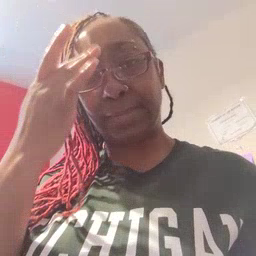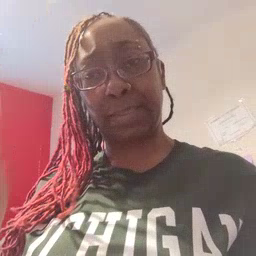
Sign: sick